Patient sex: M
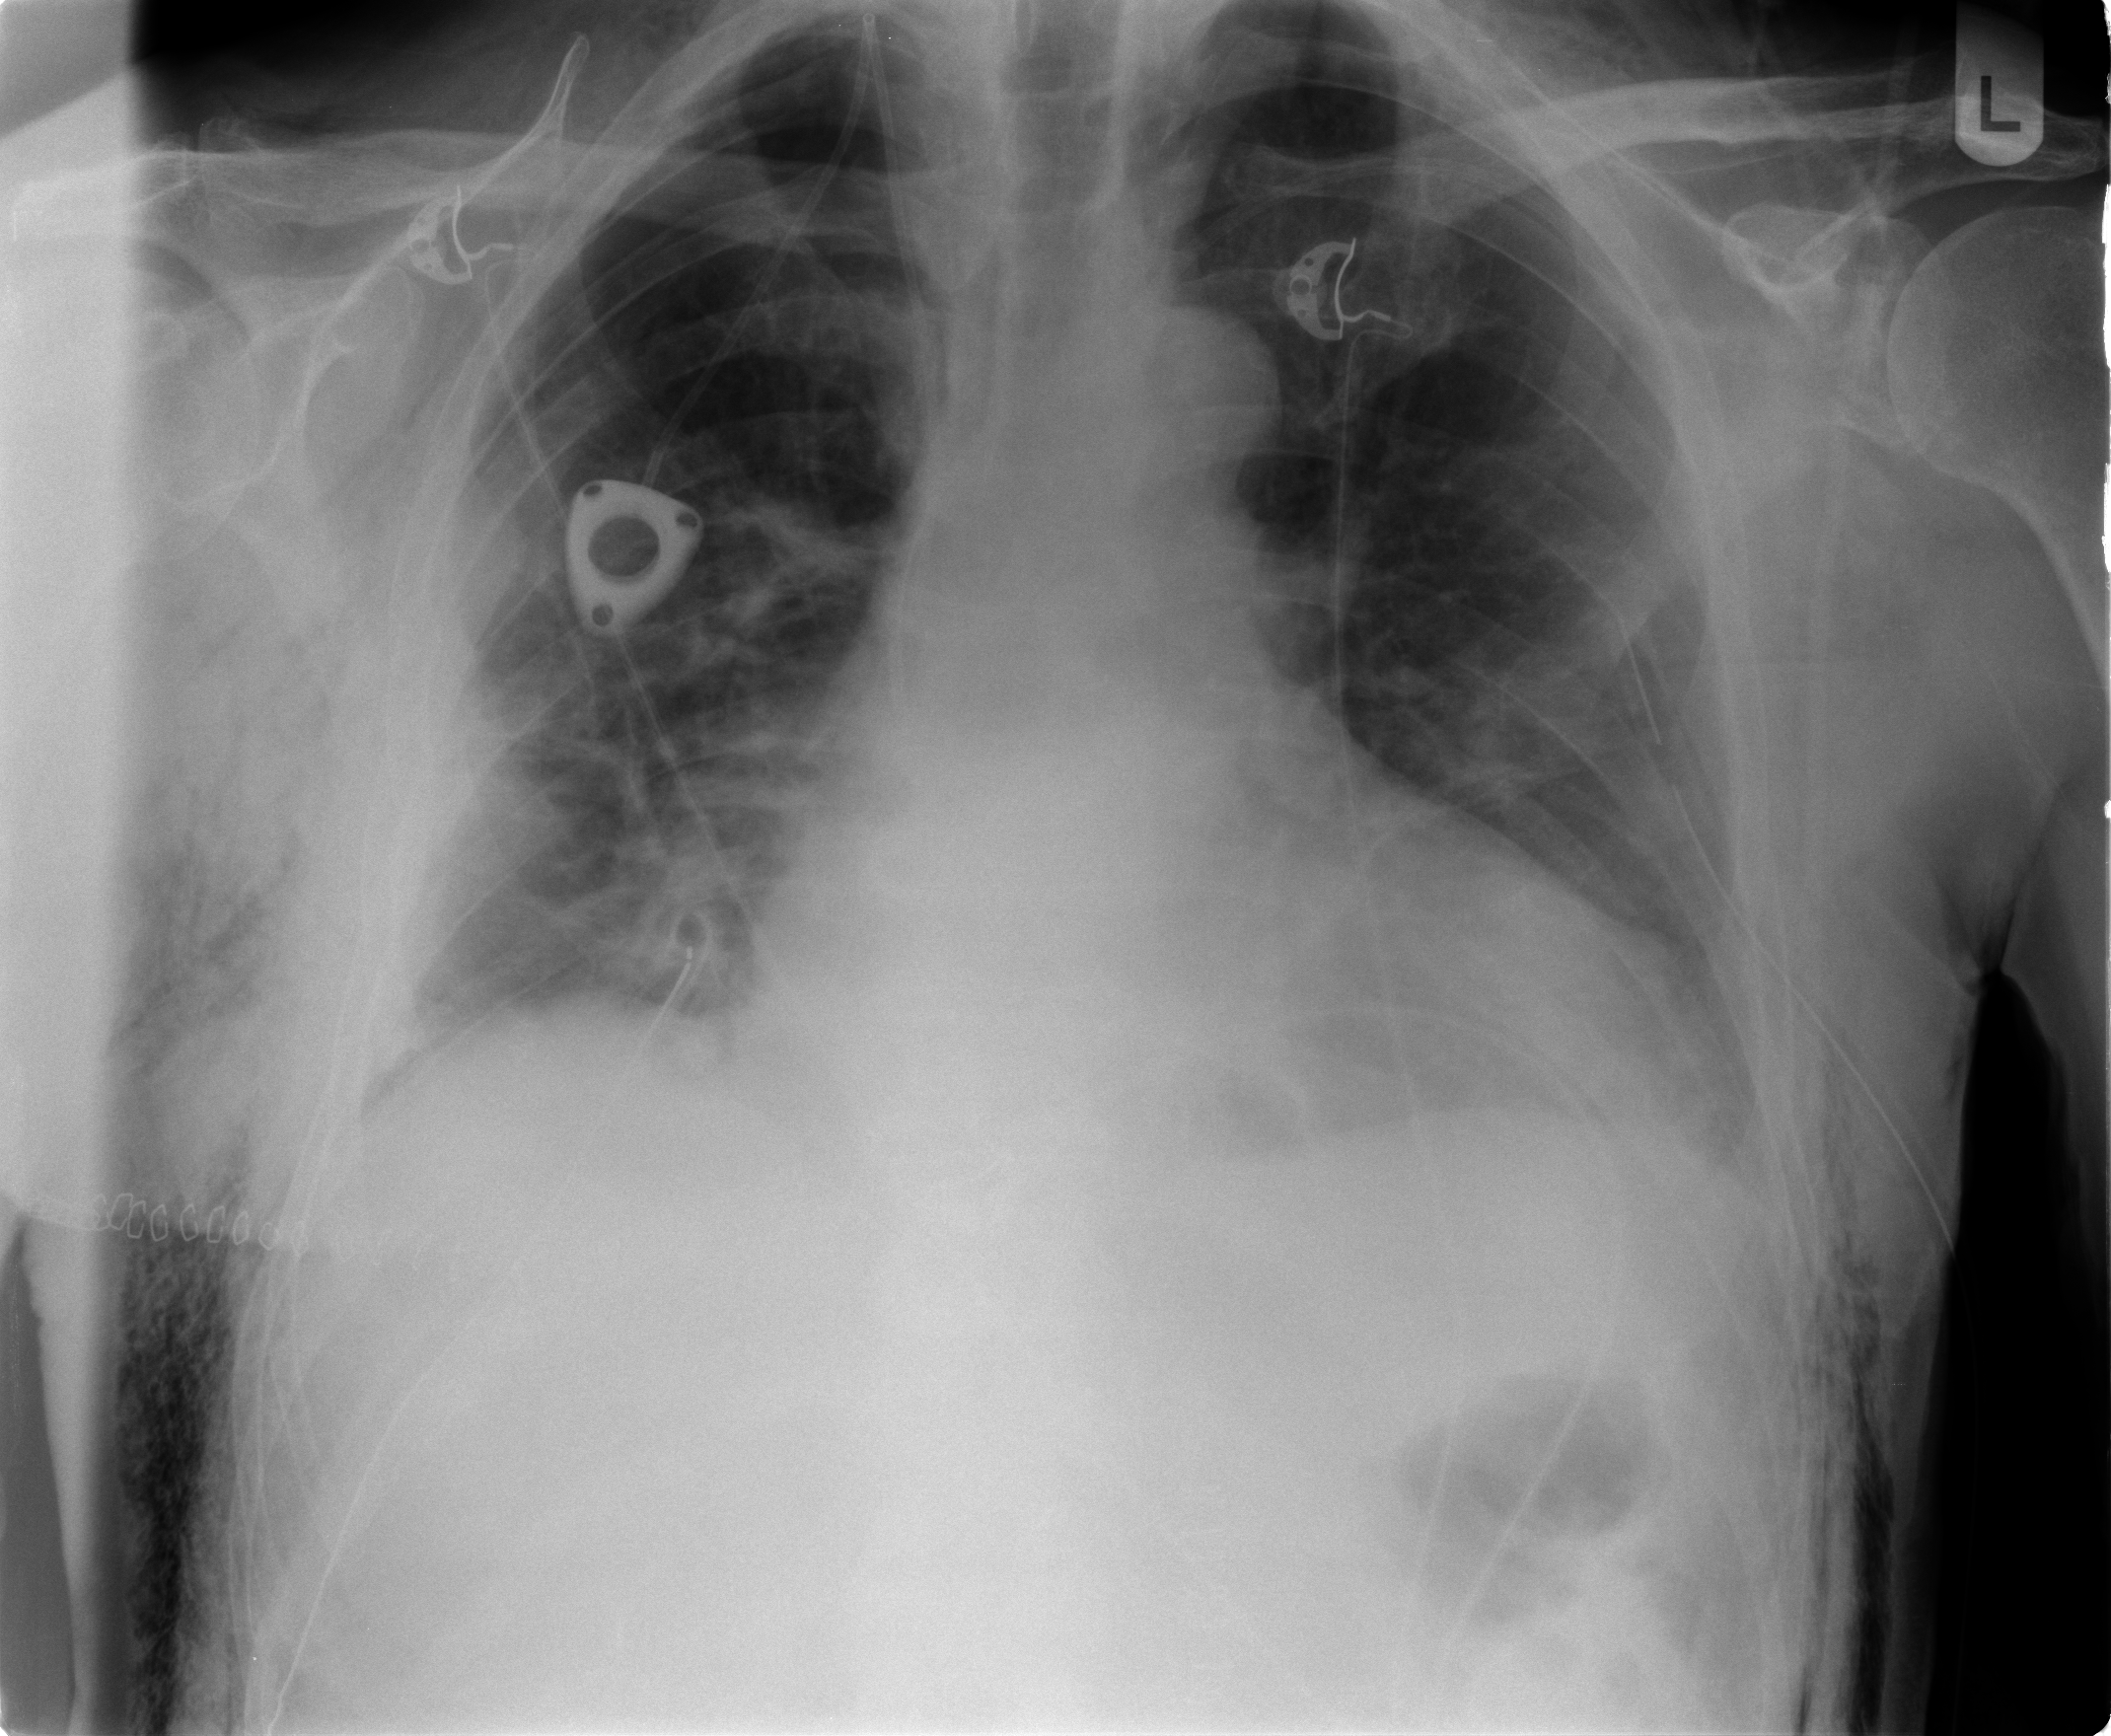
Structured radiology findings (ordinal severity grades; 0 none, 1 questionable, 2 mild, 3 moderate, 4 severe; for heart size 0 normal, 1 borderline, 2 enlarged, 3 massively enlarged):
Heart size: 2
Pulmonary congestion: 0
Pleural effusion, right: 2
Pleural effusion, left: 0
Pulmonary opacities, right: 0
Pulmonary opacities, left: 0
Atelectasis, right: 2
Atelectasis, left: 4